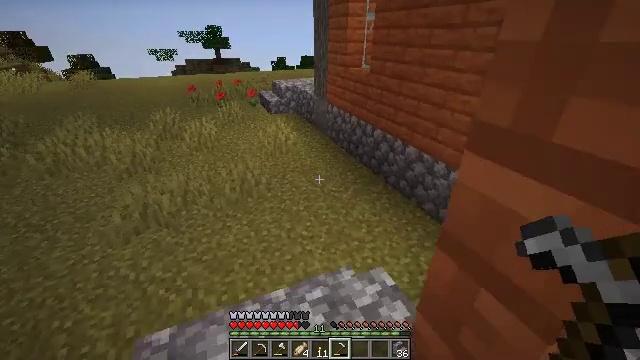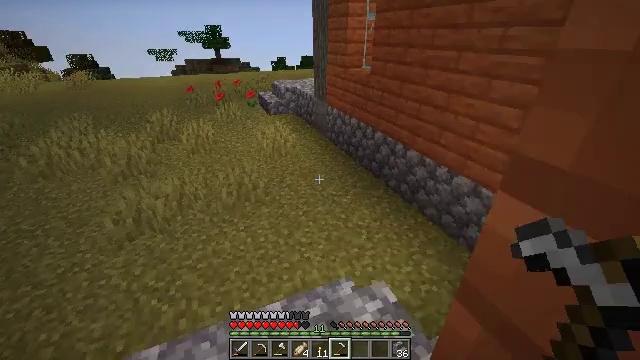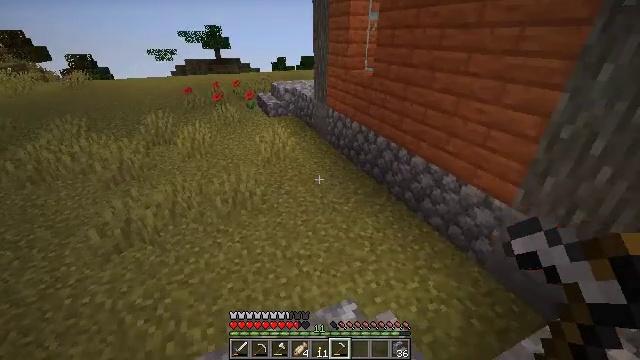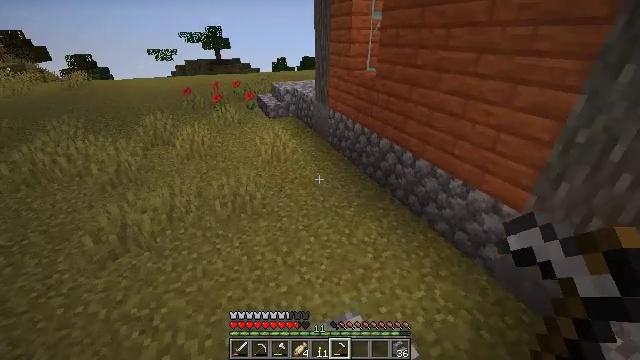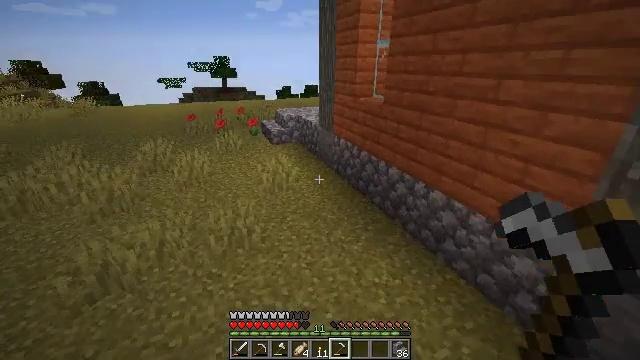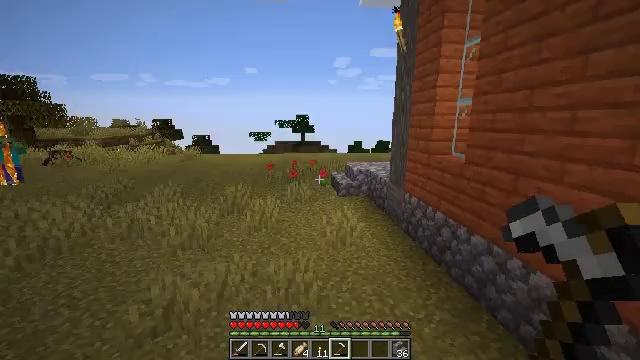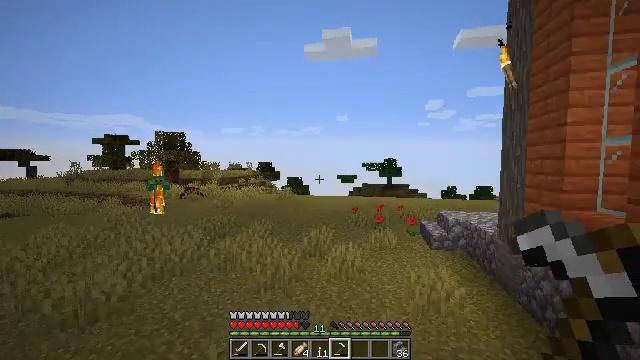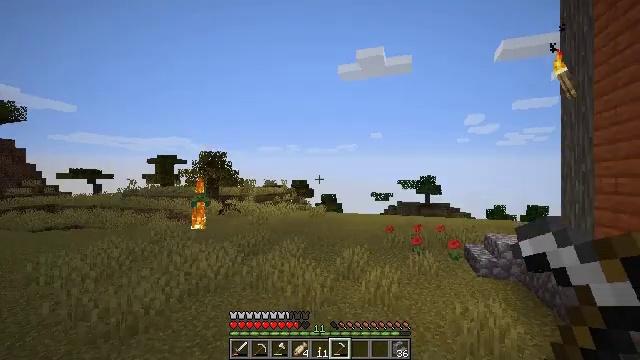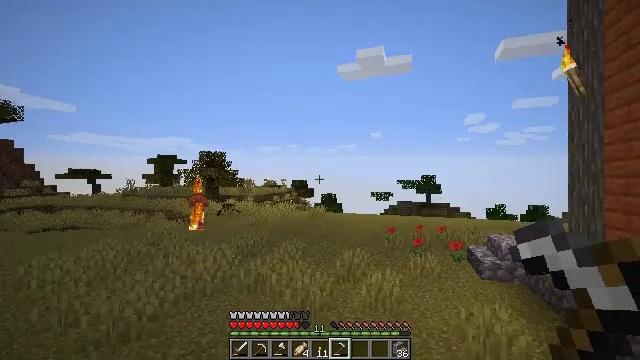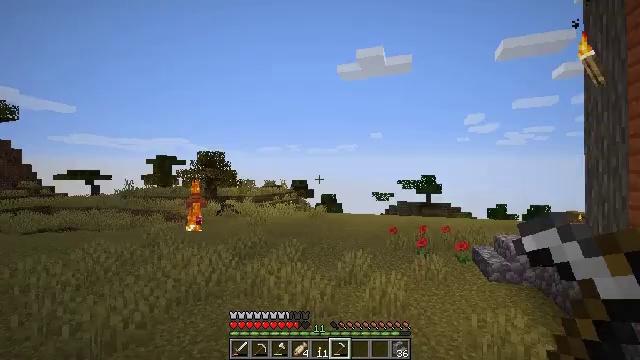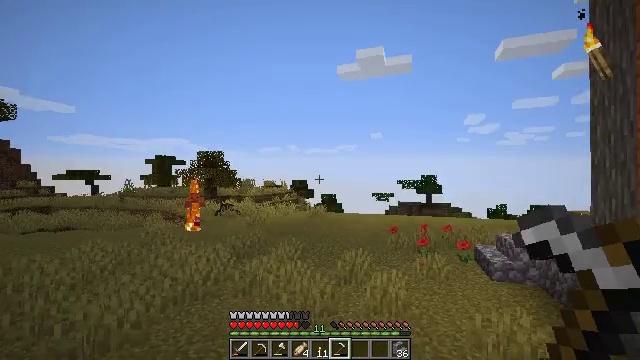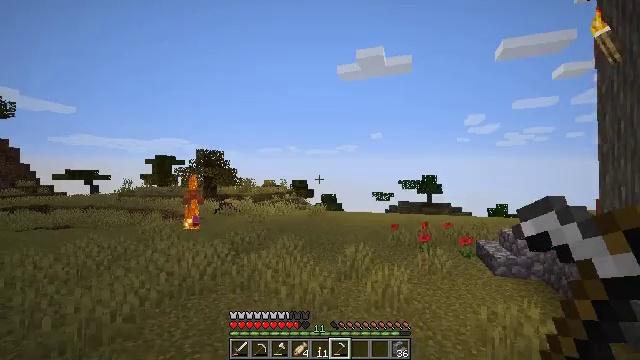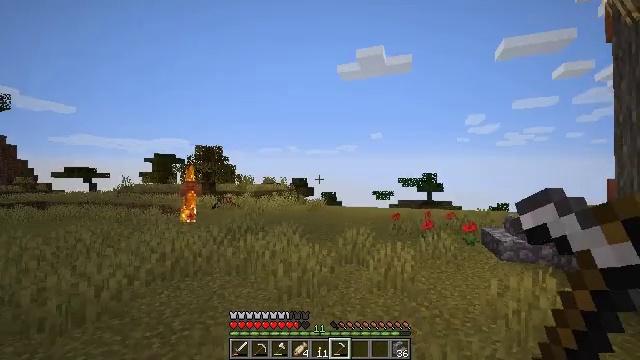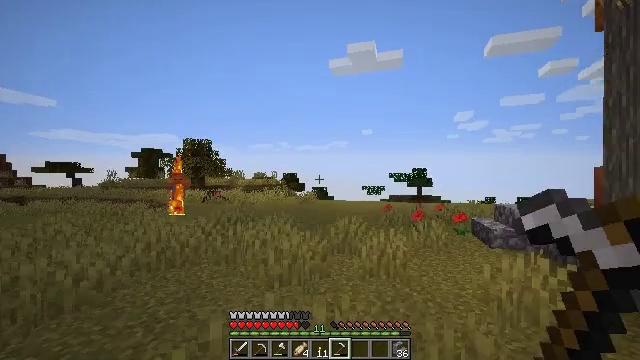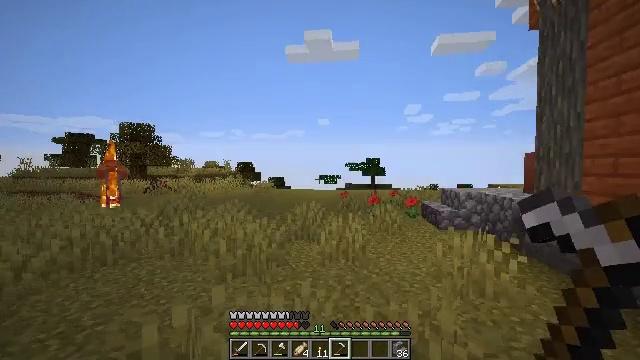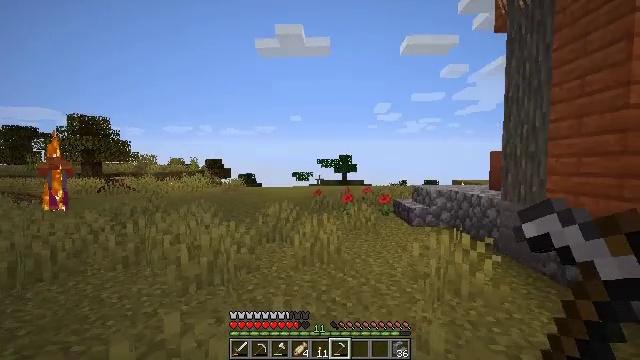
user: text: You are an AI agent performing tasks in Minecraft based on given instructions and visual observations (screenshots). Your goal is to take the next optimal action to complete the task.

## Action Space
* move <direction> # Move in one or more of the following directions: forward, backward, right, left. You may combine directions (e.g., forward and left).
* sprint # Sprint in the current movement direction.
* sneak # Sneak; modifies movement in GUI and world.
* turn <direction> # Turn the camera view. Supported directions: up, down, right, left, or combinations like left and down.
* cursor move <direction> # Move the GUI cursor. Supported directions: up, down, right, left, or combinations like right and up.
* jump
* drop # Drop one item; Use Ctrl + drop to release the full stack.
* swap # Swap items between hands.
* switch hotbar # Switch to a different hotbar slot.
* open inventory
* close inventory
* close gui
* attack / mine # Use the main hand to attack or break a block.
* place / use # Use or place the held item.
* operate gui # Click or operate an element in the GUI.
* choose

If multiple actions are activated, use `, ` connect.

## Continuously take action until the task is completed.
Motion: motion action
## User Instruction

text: Remove an iron hoe from the inventory.
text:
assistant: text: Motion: move forward
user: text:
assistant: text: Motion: move forward
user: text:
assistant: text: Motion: move forward
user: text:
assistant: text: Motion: move forward, turn up
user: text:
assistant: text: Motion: move forward, turn left and up
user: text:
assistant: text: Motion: move forward, turn left and up
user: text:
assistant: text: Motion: move forward, turn left and up
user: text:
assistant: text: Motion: move forward
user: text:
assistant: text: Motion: move forward
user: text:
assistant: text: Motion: move forward
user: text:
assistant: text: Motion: move forward
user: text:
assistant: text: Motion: move forward
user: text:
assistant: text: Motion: move forward, turn right
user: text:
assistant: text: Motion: move forward, turn right and down
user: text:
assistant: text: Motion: move forward, turn right
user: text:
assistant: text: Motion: move forward
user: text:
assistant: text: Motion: move forward
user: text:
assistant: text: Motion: move forward
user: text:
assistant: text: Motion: move forward
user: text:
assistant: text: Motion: move forward
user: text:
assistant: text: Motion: open inventory
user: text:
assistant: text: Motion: open inventory
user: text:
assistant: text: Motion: open inventory
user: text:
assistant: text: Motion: no_op
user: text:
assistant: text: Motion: no_op
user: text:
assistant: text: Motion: no_op
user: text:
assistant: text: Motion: no_op
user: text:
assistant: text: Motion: turn right and down
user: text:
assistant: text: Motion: no_op
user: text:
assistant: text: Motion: no_op